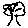
Label: tree